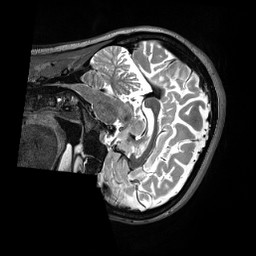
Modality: T2w
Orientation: sagittal
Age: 35
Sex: female
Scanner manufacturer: siemens
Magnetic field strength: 3 T
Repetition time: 3.2 s
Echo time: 0.563 s